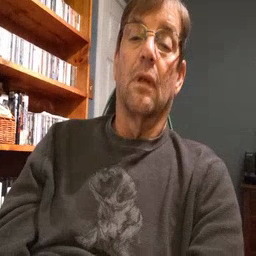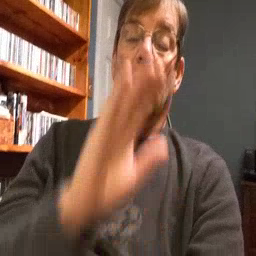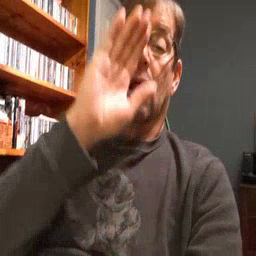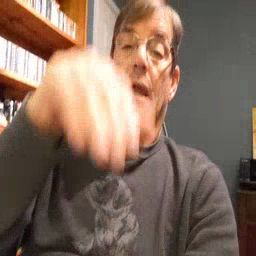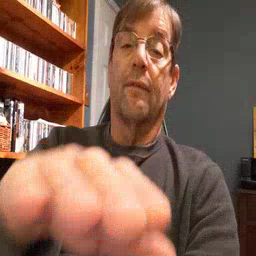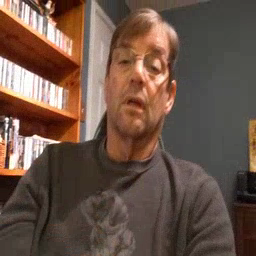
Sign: elephant